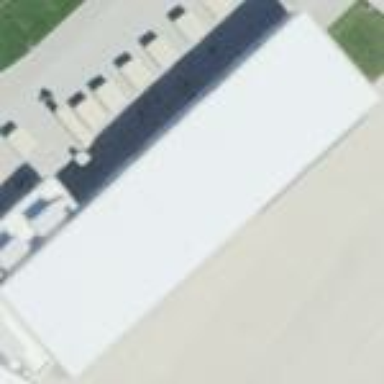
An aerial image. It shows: Hangar building located at airport.